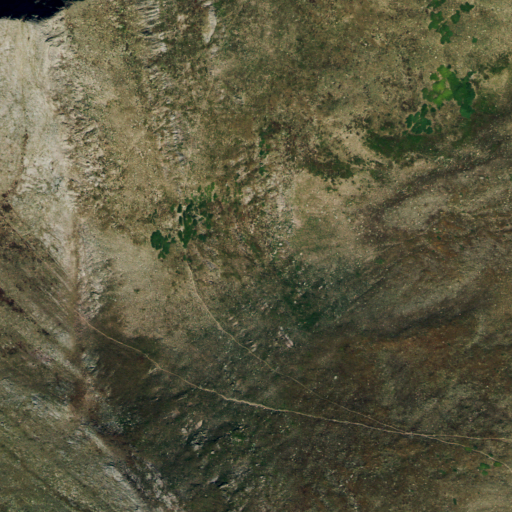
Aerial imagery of gap in Colorado named Venable Pass containing shrub and grassland